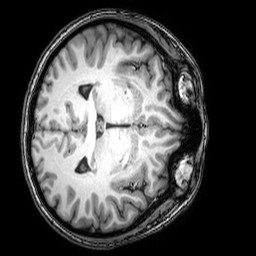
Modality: T1w
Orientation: axial
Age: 20
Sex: female
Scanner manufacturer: philips
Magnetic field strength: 3 T
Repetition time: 0.008113 s
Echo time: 0.003709 s